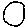
Label: circle